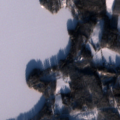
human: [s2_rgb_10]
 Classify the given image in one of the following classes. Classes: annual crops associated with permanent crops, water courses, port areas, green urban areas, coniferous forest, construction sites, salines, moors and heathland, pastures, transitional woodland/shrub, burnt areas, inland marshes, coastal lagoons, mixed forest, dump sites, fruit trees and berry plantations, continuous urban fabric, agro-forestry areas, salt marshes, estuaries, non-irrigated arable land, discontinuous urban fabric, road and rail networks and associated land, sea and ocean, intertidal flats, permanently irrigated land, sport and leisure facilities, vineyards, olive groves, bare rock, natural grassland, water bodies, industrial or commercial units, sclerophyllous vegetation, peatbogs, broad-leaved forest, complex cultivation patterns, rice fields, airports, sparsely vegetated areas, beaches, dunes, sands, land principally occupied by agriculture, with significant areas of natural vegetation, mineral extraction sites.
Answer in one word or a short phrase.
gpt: land principally occupied by agriculture, with significant areas of natural vegetation, coniferous forest, mixed forest, water bodies